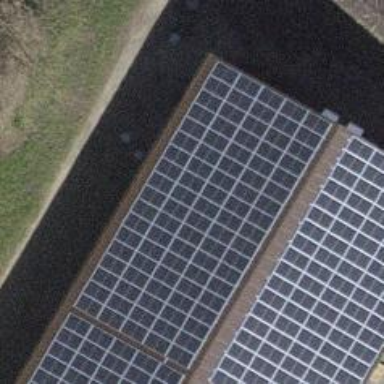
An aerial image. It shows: Solar power generator utilizing photovoltaic technology with solar photovoltaic panels.